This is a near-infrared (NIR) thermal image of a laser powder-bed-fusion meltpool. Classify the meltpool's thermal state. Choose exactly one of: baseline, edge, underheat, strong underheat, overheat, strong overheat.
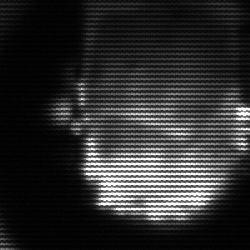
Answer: baseline